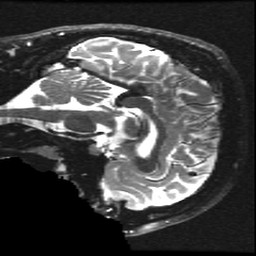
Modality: T2w
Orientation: sagittal
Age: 20
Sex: female
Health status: ill
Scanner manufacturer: ge
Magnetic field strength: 3 T
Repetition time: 7.5 s
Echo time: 0.1031 s